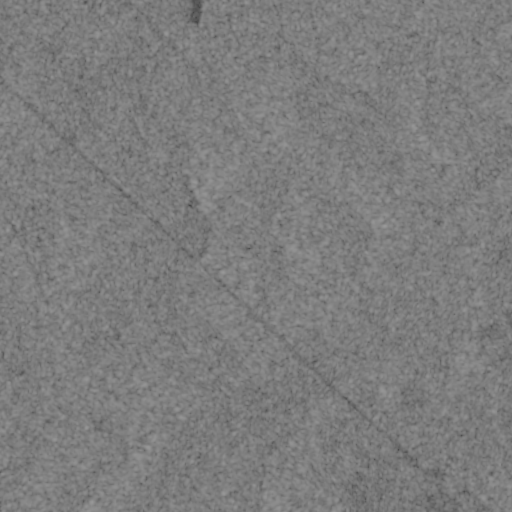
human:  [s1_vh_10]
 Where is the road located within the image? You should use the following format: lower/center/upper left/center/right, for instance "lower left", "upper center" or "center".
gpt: The road is located in the right of the image.
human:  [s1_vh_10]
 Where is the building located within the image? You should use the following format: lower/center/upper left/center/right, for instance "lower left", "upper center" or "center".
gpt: The building is located in the lower right of the image.
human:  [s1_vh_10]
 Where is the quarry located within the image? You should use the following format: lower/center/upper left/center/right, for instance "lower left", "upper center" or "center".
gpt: There is no quarry in the image.

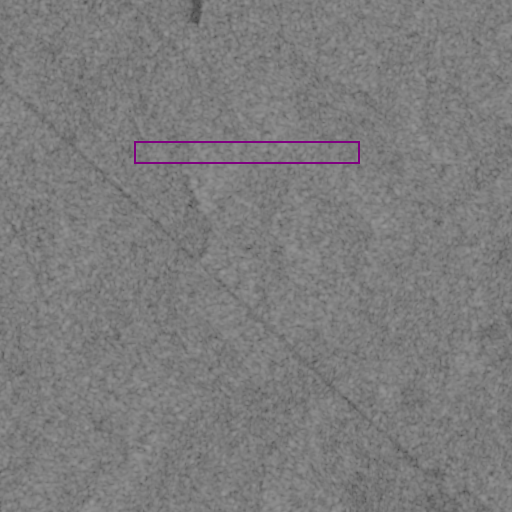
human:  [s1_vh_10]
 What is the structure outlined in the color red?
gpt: There is no red outline.
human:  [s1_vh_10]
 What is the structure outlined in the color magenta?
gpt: There is no structure outlined in magenta.